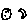
Label: moon